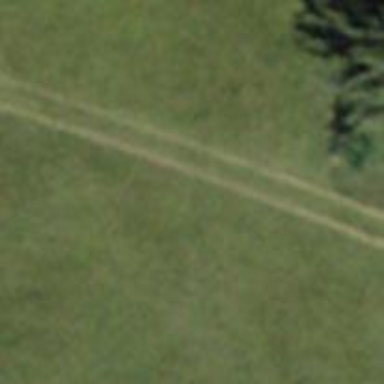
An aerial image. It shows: Track with grade5 tracktype.